Question: I cannot set effects as they are disabled

Anybody knows how to enable them? I have no problems using them in Scene Builder 1.1
Thanks
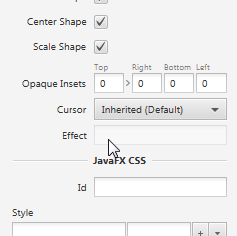
Answer: SceneBuilder 2 is currently early access software - not all features are implemented and some features have errors. These shortcomings will be fixed over time with new releases of the software.
In the meantime if there is a feature you require which is not currently supported in SceneBuilder 2, either use SceneBuilder 1.1 or hand edit your FXML document.